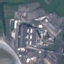
Land use / land cover class: Industrial